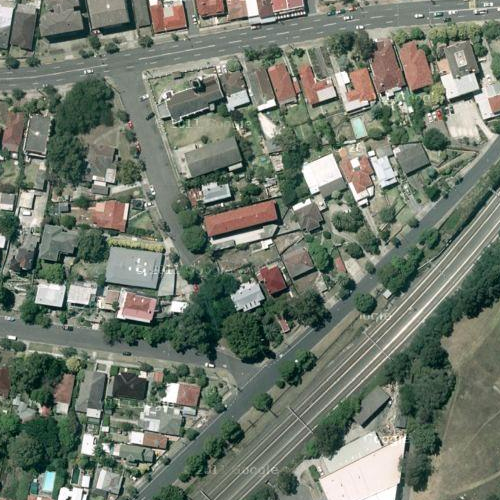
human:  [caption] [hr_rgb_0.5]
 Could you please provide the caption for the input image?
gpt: A residential area with some roads go through .

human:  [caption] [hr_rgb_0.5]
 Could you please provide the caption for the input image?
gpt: Many houses arranged neatly in the residential area and some roads go through this area .

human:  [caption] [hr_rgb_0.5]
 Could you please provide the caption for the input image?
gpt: Lots of houses arranged neatly in the residential area and separated by some roads .

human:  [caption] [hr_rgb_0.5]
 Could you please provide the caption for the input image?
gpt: Many houses arranged densely and divided by some roads .

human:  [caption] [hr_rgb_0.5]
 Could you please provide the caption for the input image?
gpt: This is a residential area with many houses arranged neatly and divided by some roads .